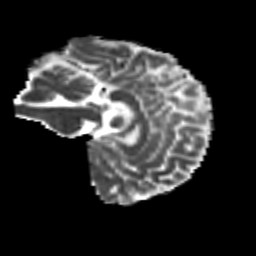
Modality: MD
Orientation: sagittal
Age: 30
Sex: female
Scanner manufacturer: siemens
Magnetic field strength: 3 T
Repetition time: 8.6 s
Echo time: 0.095 s